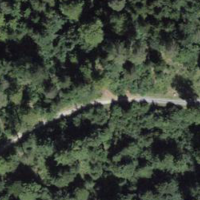
EUNIS habitat code: 44
Species observed at this site:
Platanthera bifolia